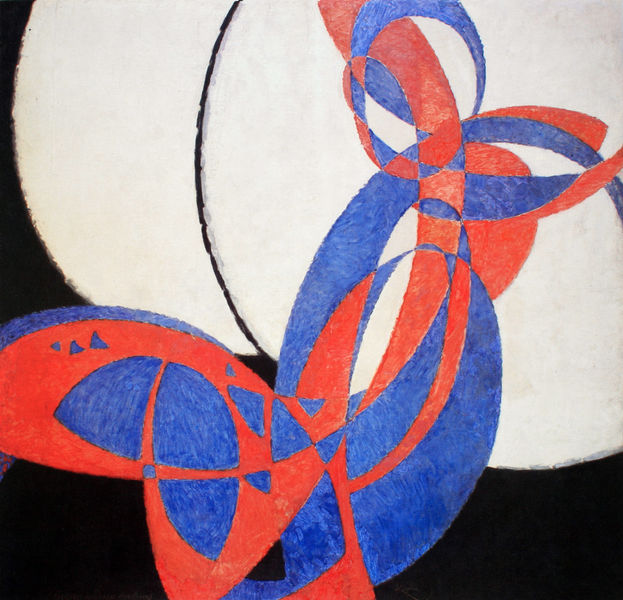
Titel: Fuge à deux couleurs (Amorpha), Fuge in zwei Farben (Amorpha)
Künstler: Frank Kupka
Standort: Prag
Institution: Národni Galerie
Schlagwörter: blau, gemälde, weiß, komposition, schwarz, rot, öl, abstrakt, formen, kreise, geometrisch, ovale, ineinander